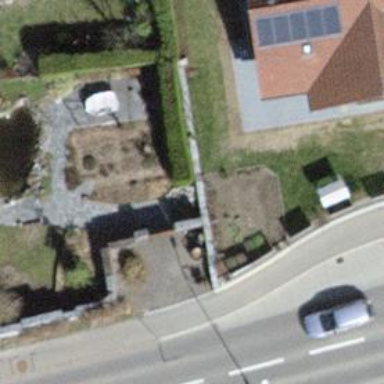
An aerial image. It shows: Hedge acting as barrier.